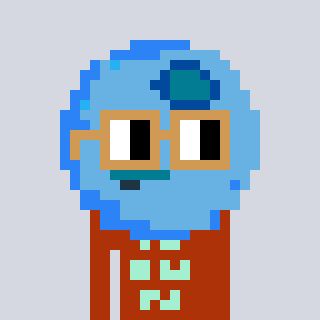
a pixel art character with square brown glasses, a blueberry-shaped head and a hotbrown-colored body on a cool background